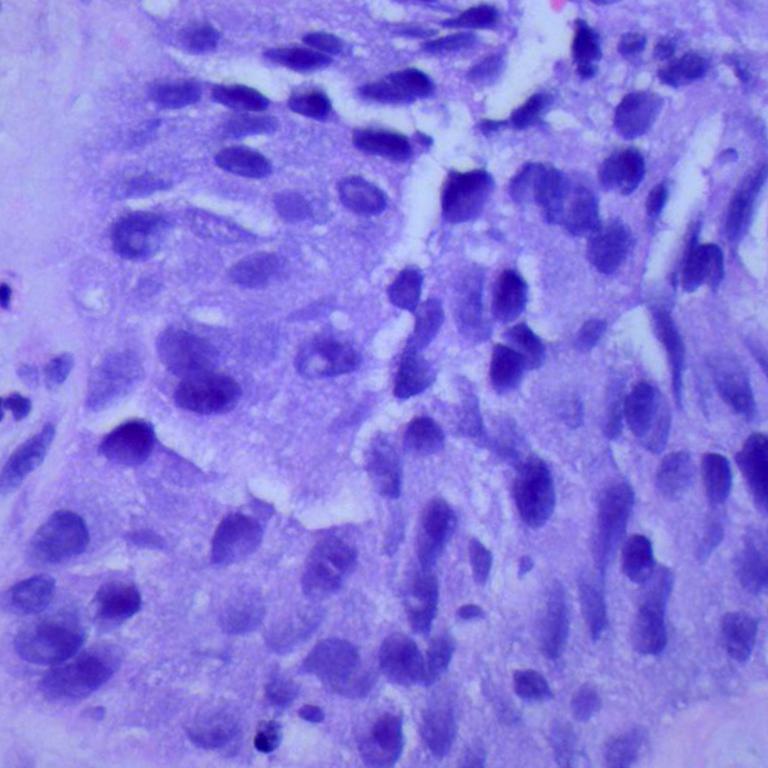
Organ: lung
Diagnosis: squamous carcinomas